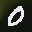
Label: 0